Field crop: maize
Growth stage: 1
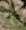
Species: atriplex